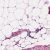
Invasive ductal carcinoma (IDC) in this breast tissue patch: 1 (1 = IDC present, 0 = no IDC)